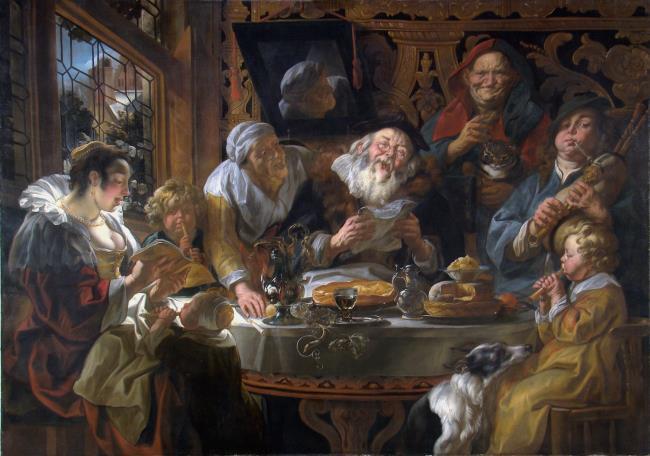
Title: Allegory on the bad example given by the elders to the young
Artist: Jacques Jordaens
Earliest date: 1607
Latest date: 1678
Genre: painting
Iconography: cheese
Keywords: literature (genre), allegory, family, singing, making music, musical instrument, musical instrument, wind instrument, flute, recorder, bagpipe, score (music), dog, spectacles, grape, bunch of grapes, flagon, roemer, mirror, cat (domestic), cheese, dish (vessel for food), silverware, pewter (metalwork), plate (general, dish), window, leaded window, background view, background view from inside to outside, pearl necklace, necklace, table, table carpet